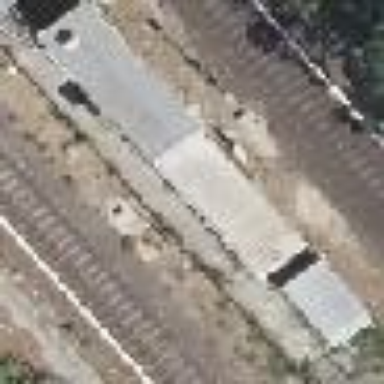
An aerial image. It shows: Train station building.